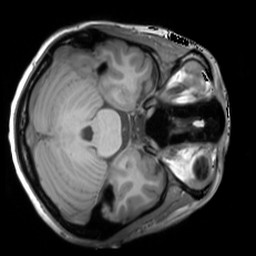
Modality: T1w
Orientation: axial
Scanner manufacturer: siemens
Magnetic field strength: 3 T
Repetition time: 1.9 s
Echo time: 0.00267 s